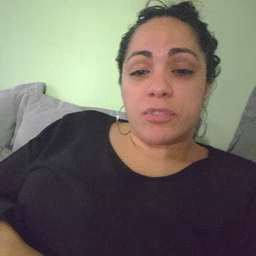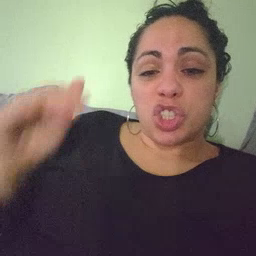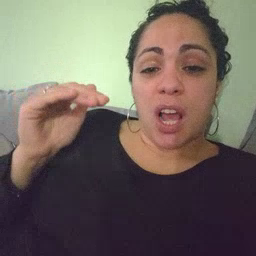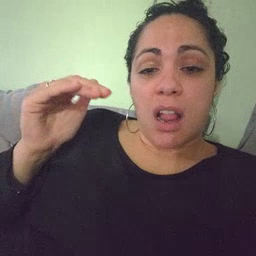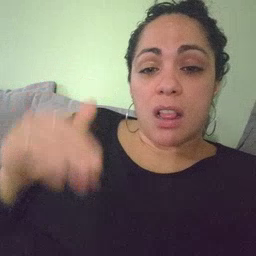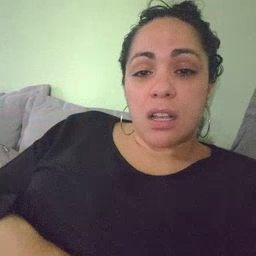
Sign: child